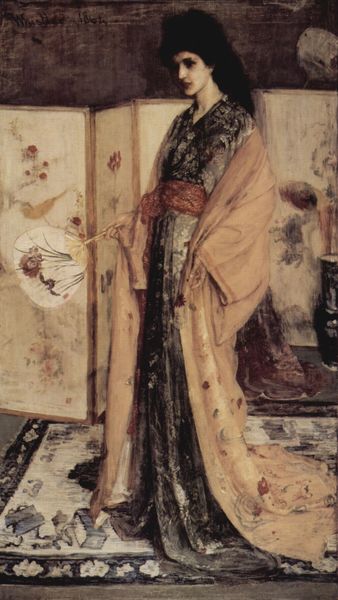
Titel: La Princesse du Pay de la Porcelaine
Künstler: James Abbot McNeill Whistler
Standort: Washington (District of Columbia)
Institution: Freer Gallery of Art
Schlagwörter: blau, dunkel, gemälde, hand, umhang, vogel, gelb, grün, mädchen, blume, blumen, frau, frisur, grau, haar, hell, kleid, mund, nase, orange, profil, schwarz, weiss, zeichen, blüte, blüten, dame, gürtel, rot, schirm, beige, fächer, malerei, muster, symbolismus, teppich, jung, wand, augen, band, falten, faru, halten, stehen, bild, bildnis, hals, hände, innenraum, portrait, porträt, vögel, schlank, boden, gewand, haare, mantel, reich, stehend, tücher, schön, seide, stock, krug, vase, schärpe, schleppe, farbig, japan, parabon, stab, lila, van gogh, ölgemälde, jugendstil, monet, ornamente, manet, paravan, paravant, paravent, hausmantel, morgenmantel, paravon, raumteiler, faltenwurf, japanerin, japanisch, klimt, asien, geisha, jugenstil, gross, asiatisch, ganzfigur, china, karaffe, halbprofil, geblümt, androgyn, portät, khnopff, gemuster, sissi, trennwand, spanische wand, wandschirm, kimono, diva, teppcih, whistler, gustav klimt, oranemnte, glumen, parawan, mant, ortrait, japainisch, föcher, gürtel#, #mantel, bauchgürtel, parawand